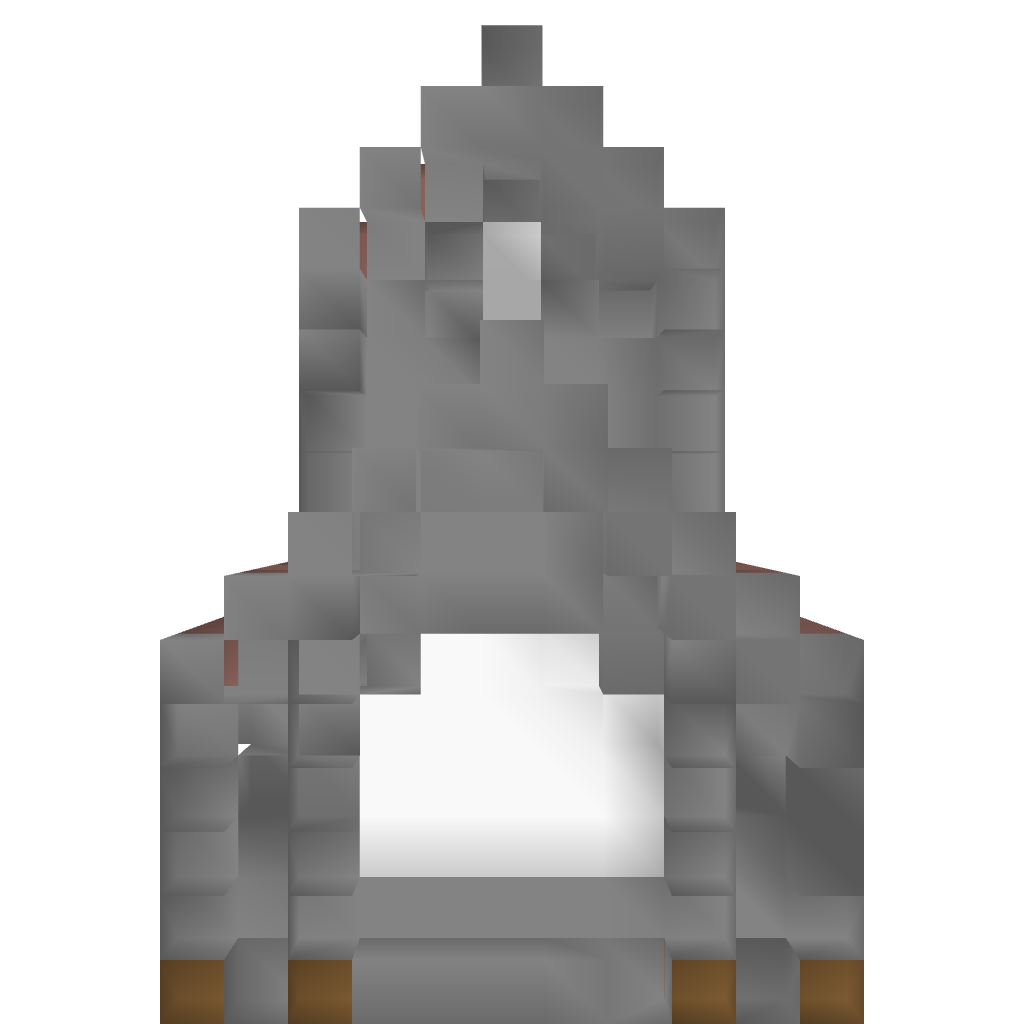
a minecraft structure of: Small Stone Chapel good quality